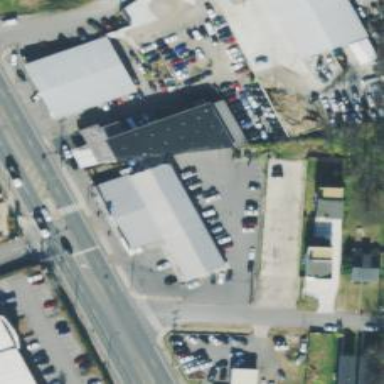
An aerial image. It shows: Commercial building.